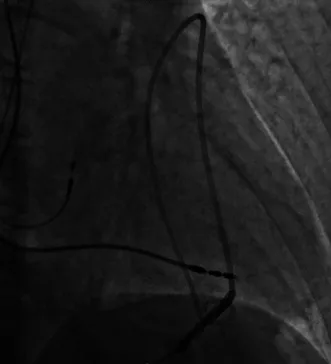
Then a new active fixation electrode was implanted in RA septum [ RAO view.
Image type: radiology (x_ray)